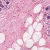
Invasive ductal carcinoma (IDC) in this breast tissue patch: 0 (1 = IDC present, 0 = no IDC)